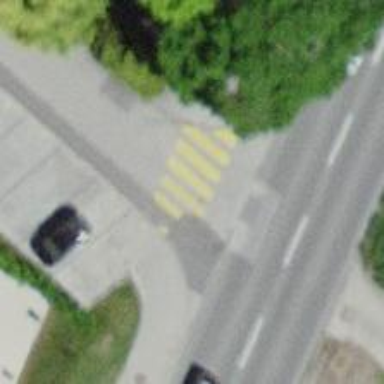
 which is uncontrolled and marked crossing on the road."